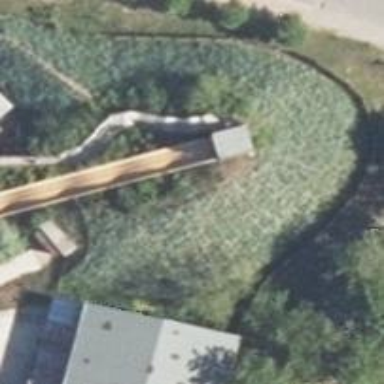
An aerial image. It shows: Playground with slide on leisure land.